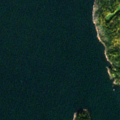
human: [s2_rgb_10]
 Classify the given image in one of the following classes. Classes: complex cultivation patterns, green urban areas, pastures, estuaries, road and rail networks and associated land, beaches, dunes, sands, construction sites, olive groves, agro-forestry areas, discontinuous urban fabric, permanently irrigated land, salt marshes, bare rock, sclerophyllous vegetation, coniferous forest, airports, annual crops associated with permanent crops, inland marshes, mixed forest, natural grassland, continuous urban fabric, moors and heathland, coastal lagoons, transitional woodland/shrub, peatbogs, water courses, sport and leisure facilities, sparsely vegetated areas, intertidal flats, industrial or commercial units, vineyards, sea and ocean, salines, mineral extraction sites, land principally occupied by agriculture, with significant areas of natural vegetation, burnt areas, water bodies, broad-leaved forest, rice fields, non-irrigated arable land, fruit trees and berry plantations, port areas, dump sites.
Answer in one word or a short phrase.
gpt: coniferous forest, mixed forest, sea and ocean